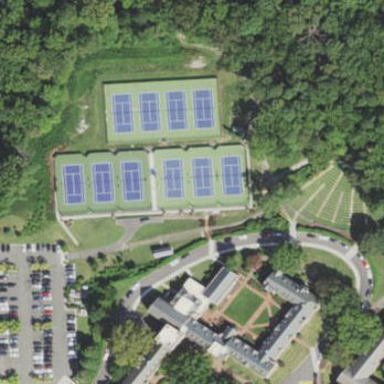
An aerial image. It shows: Tennis court on pitch.